Question: How can I show two tables's records in one foreach at sametime via ?

'''
var transfer = dbContext.tbl_Transfer.Where(a => a.GeciciServisID == x.GeciciServisID);
'''
Both tables have , so I would like to get them with .
Then I would like to process records like
Is there a simple way to do it?
Thanks you.
# UPDATE:
jim tollan put the solution but,
I explained wrong my question.
I mean, as migrate or as merge O_o two table with code.
for example we have two table (as you see)
1. ABC / 1.ABS
2. EBS / 2. EDC
3. RAW / 3. HTML
and then foreach:
- ABC- ABS- EBS- EDC- RAW- HTML
I think my question is clear to understand now... :)
# FINAL:
<URL>
Thanks.
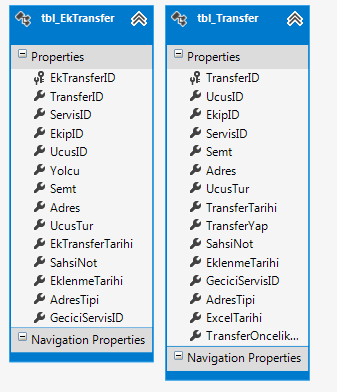
Answer: ercin, based on Esa's answer, here's the c# version:
'''
var results =
tbl_EkTransfer
.Join(tbl_Transfer, tt => tt.GeciciServisId, tkt => tkt.GeciciServisId,
(newtt, newtkt) => new
{
newtt,
newtkt
})
.Where(x => x.newtkt.GeciciServisId == 1); // etc
'''
you'd then iterate doing:
'''
foreach (var result in results)
{
var test1 = result.newtkt.GeciciServisId;
var test2 = result.newtt.GeciciServisId;
}
'''
- as per the OP amendment to the question.
This implementation is a very simple multi-step approach, rather than trying to create a linq super complex implementation. Literally, we take the two IQueryable datasets and add them to a new 'TransferClass()'. It's not complex and is purely a starting point to experiment with. We can't union the structures as they are different, so we adopt a holding class to project into. Anyway, the update:
the new holding class (a sort of viewModel):
'''
public class TransferResult
{
public int GeciciServisId { get; set; }
public int EkipID { get; set; }
public string Semt { get; set; }
public string Adres { get; set; }
public string SourceTable { get; set; }
}
'''
the implementation:
'''
// create a holding class collection
var results = new List<TransferResult>();
// add the results from first table
results.AddRange(tbl_EkTransfer.Where(x => x.GeciciServisId == 5)
.Select(x => new TransferResult()
{
GeciciServisId = x.GeciciServisId,
Adres = x.Adres,
Semt = x.Semt,
EkipID = x.EkipID,
SourceTable = "tbl_EkTransfer"
}));
// add the results from second table
results.AddRange(tbl_Transfer.Where(x => x.GeciciServisId == 5)
.Select(x => new TransferResult()
{
GeciciServisId = x.GeciciServisId,
Adres = x.Adres,
Semt = x.Semt,
EkipID = x.EkipID,
SourceTable = "tbl_Transfer"
}));
// now one row per joined result set
foreach (var result in results.OrderBy(x => x.Adres))
{
var test1 = result.Adres; // etc
}
'''
That's really all there is to it. This does take away the linq join but sacrifices nothing to achieve the result. Given more time, I'm certain we could still use a join and do the operation in a single hit, but that's an essay for another day...